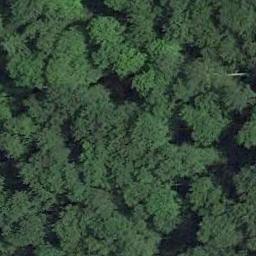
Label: forest